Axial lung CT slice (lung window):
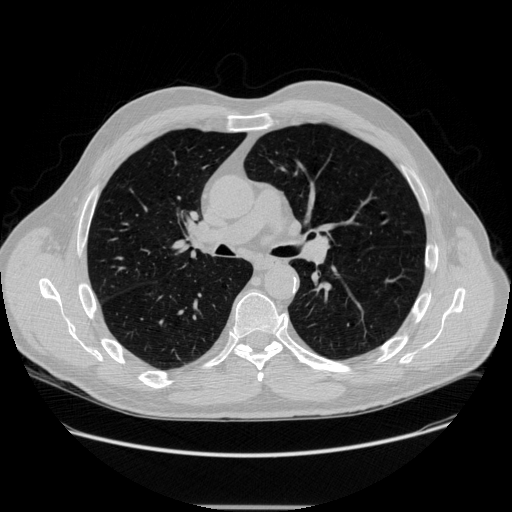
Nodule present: no